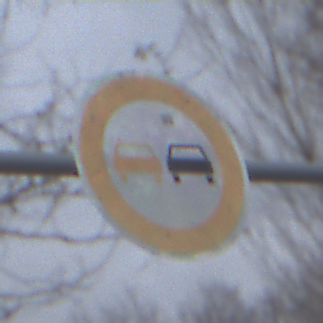
Verkehrszeichen: Ueberholverbot
Umgebung: Outdoor, Nature
Tageszeit: MorningAfternoon
Wetter: Overcast
Licht: Natural
Jahreszeit: NotSpecified
Kontrast: LowContrast